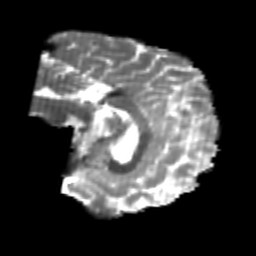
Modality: T2w
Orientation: sagittal
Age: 24
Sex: male
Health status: healthy
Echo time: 0.074 s